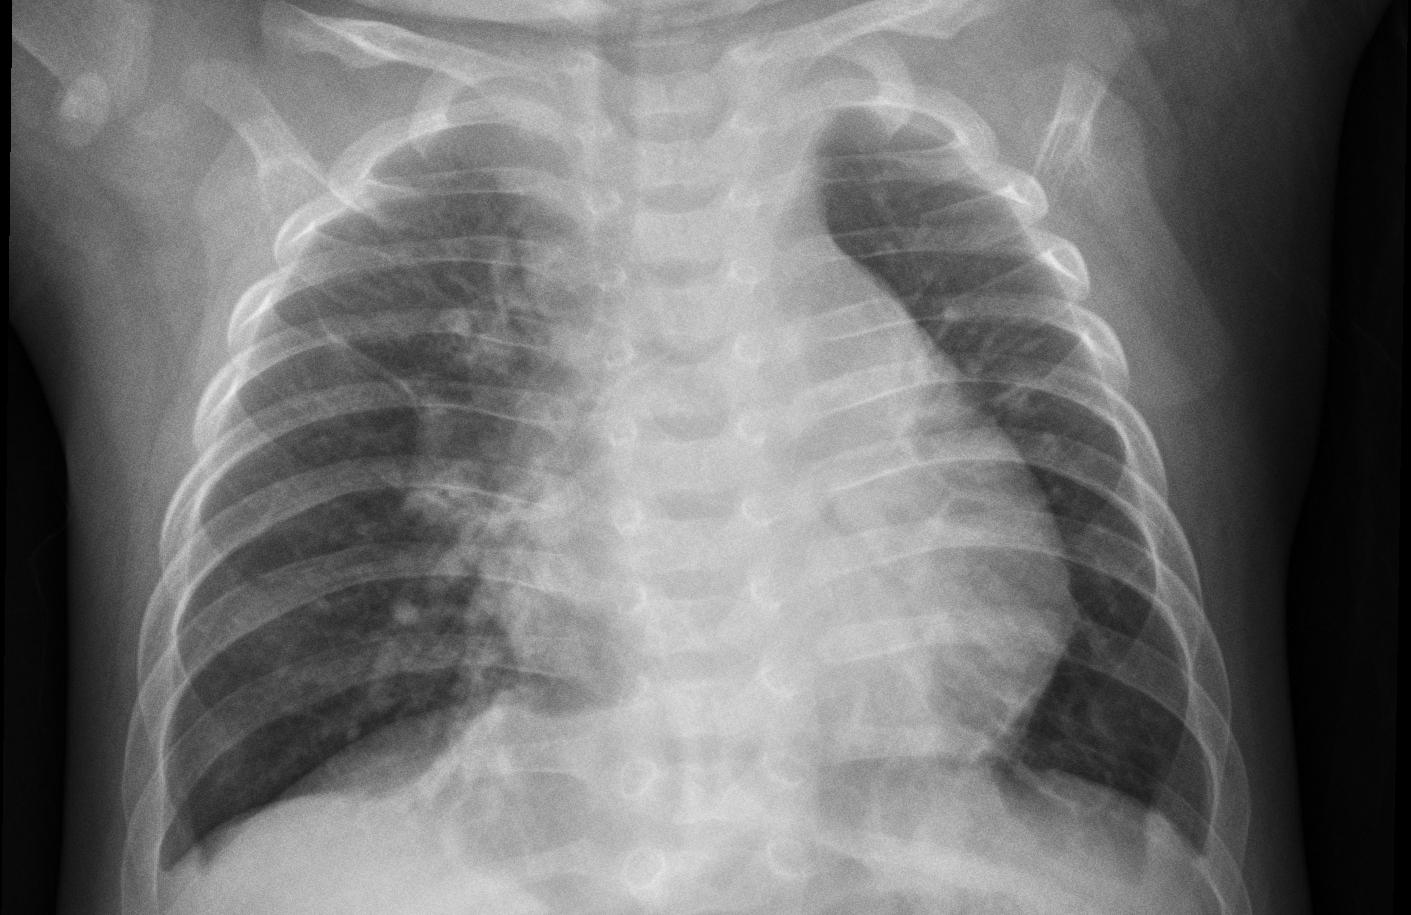
Diagnosis: PNEUMONIA